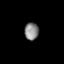
Tissue: prostate
Cell type: T cells
Senescence score: 0.6968
Nuclear area (px): 242
Mean DAPI intensity: 134.025